Question: THIS IS THE OUTPUT OF THE QUERY:

I got double id "2". first 1 with "isread = 0", second with "isread = 1".
When I added "group by id", I've got (line 2)
But i need the output to show that isread = 1 (like line 3)
How do i fix it?
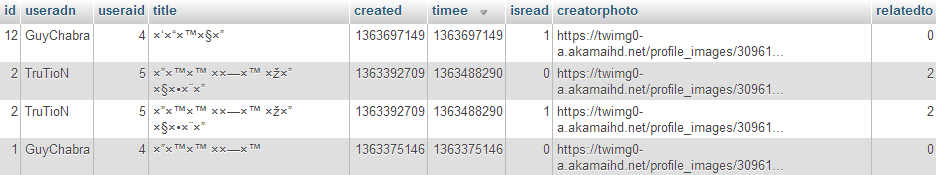
Answer: add MAX(isread) near the *. GROUP BY works only on Aggregate functions